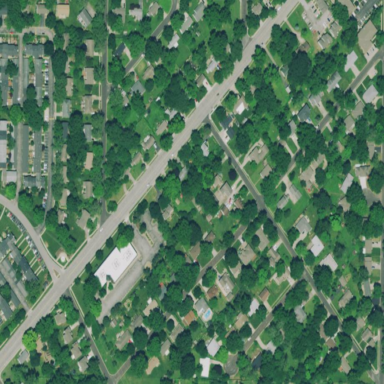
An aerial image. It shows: Residential area composed of single-family homes.